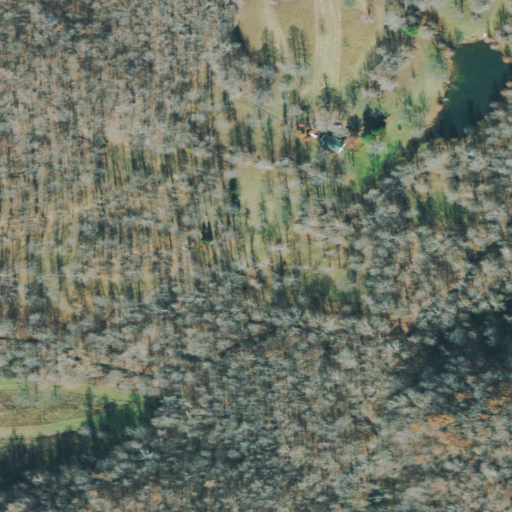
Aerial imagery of valley in Tennessee named Louis Hollow containing deciduous forest, woody wetlands, mixed forest, pasture, open development, and grassland